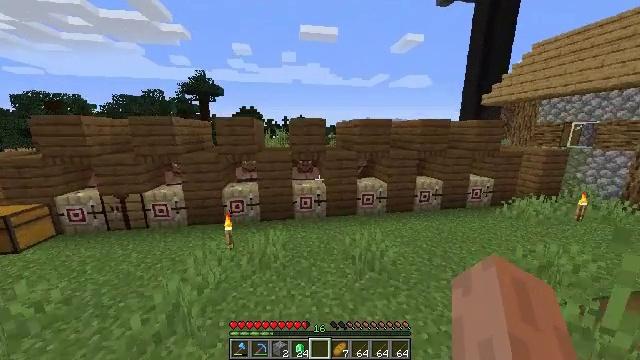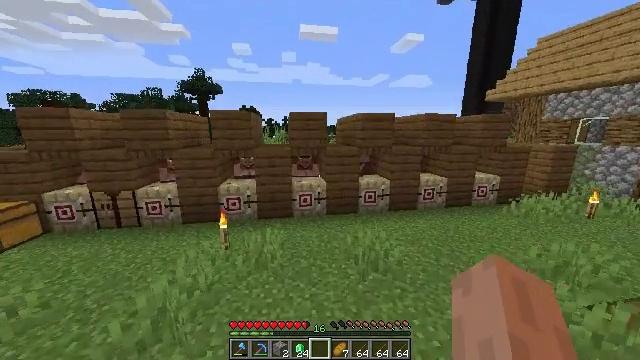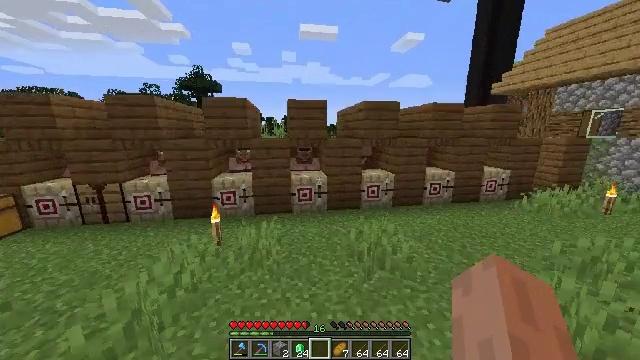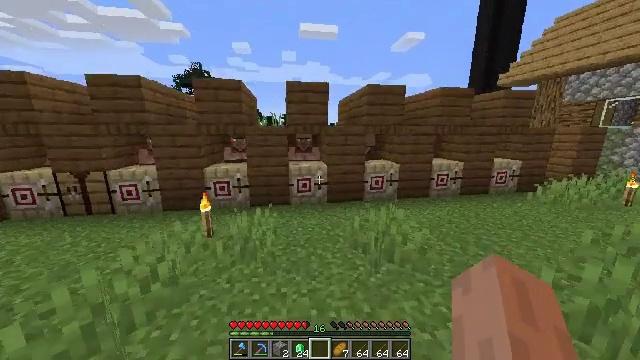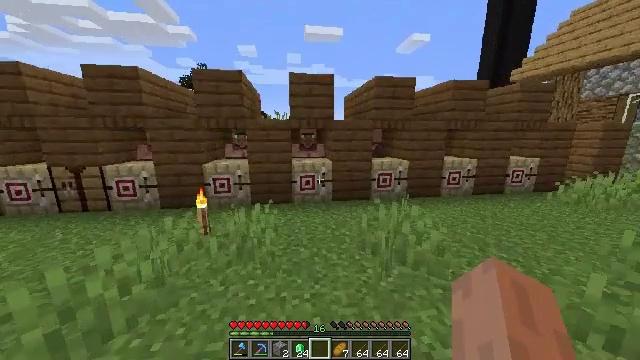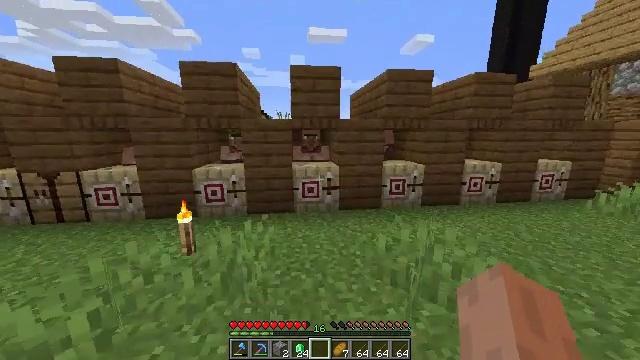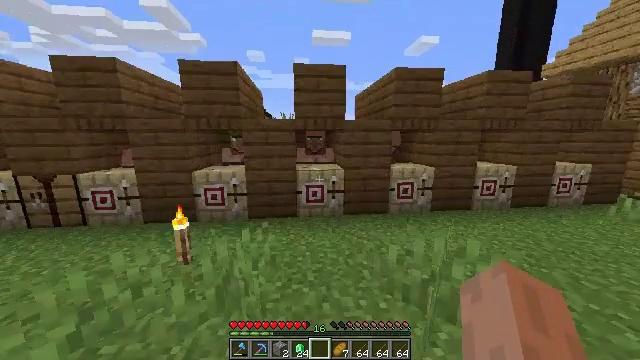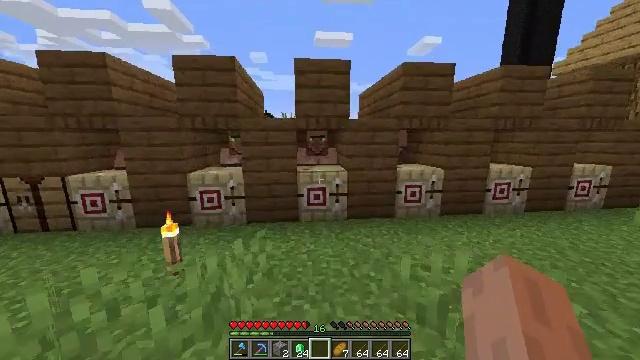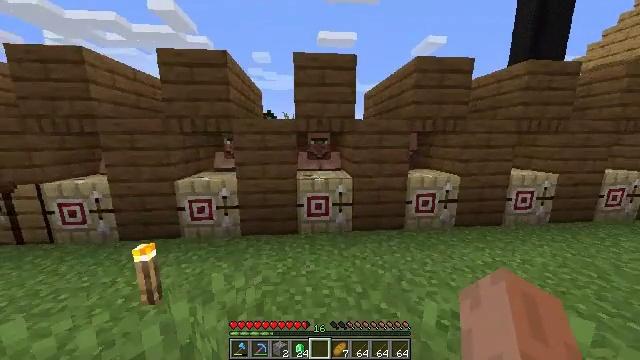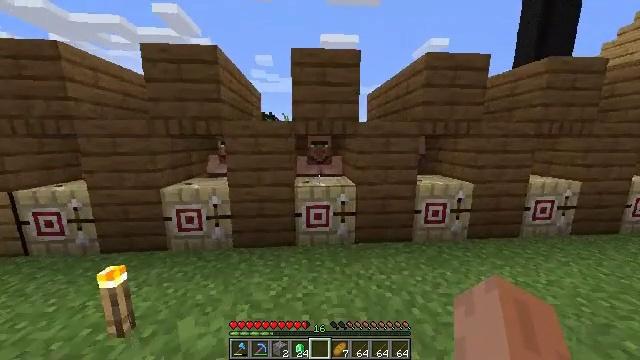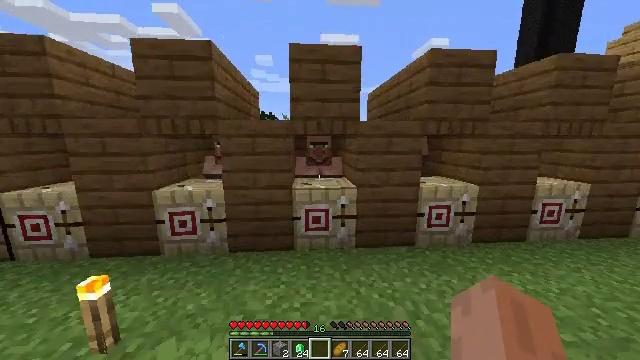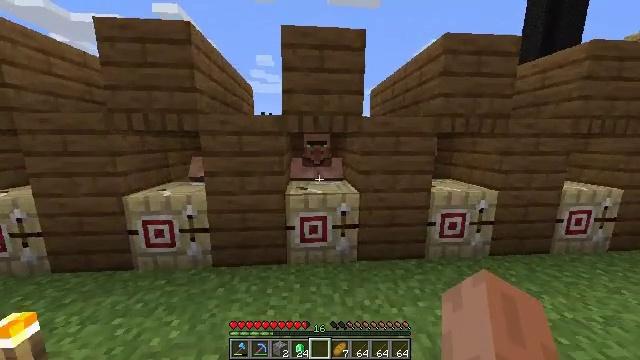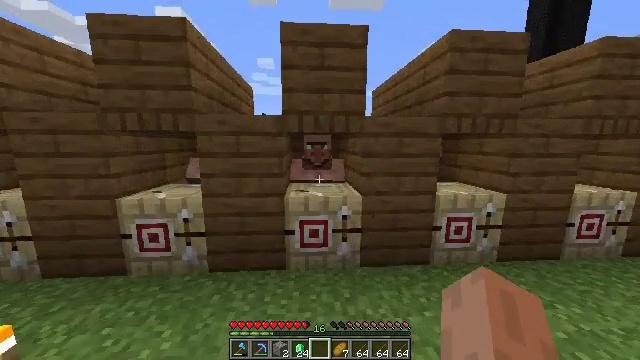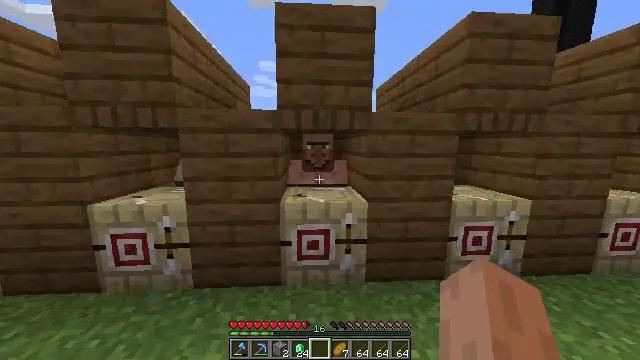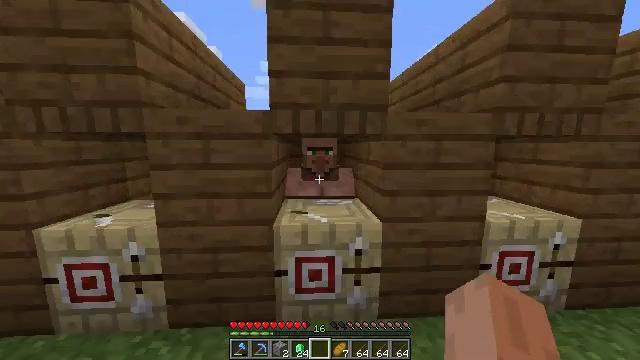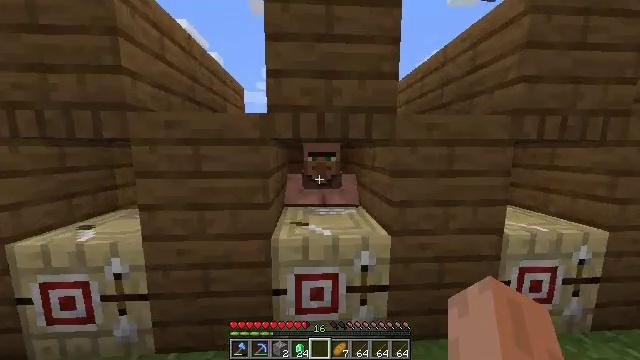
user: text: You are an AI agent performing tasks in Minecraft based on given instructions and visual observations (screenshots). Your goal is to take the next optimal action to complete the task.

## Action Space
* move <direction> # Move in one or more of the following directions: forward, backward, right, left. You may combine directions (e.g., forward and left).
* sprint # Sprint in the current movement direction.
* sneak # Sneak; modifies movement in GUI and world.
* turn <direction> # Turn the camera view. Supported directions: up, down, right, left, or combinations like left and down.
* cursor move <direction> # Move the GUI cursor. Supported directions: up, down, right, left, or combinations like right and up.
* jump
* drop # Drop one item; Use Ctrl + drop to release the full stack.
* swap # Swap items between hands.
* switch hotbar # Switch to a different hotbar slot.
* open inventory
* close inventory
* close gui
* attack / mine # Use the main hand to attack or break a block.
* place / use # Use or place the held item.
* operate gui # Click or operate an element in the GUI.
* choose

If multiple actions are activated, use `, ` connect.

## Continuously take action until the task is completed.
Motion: motion action
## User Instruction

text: Collect the spruce trapdoor from its position.
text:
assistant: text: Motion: move forward, sprint
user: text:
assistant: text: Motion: move forward, sprint
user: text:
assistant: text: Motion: move forward, sprint
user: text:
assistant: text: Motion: move forward, sprint, turn left
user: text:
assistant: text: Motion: move forward, sprint
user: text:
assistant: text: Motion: move forward, sprint, turn left
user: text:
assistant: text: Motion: move forward, sprint
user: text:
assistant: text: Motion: move forward, sprint
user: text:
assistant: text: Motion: move forward, sprint
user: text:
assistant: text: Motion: move forward
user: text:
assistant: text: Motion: move forward
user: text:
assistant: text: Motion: move forward
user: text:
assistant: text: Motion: move forward
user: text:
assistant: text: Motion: move forward
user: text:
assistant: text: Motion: move forward, turn up
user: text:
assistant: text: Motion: move forward, turn up
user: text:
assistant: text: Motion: move forward
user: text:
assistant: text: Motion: move forward, use / place
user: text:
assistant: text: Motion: use / place
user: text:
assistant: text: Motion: use / place
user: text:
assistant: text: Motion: no_op
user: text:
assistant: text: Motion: no_op
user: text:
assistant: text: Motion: no_op
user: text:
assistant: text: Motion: no_op
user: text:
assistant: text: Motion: no_op
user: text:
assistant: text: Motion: no_op
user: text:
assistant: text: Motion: no_op
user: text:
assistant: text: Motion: turn up
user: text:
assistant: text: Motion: turn right and up
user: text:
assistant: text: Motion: turn right and up